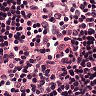
Metastatic tissue present: no